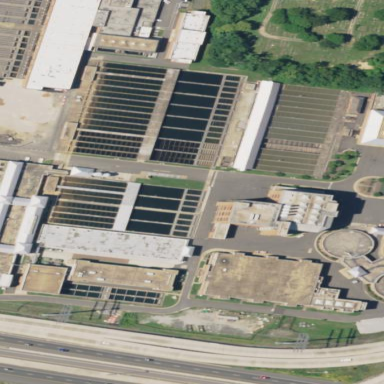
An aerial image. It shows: View of wastewater plant.